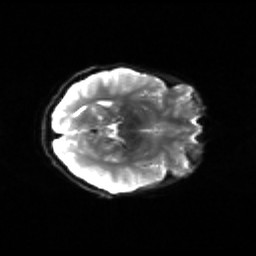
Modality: sbref
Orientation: axial
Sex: female
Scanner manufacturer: siemens
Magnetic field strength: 3 T
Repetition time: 5 s
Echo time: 0.0694 s